Interaction volume radius: 10 \u00c5
Interaction volume height: 30 \u00c5
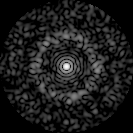
Disorder parameter: 0.8352